Question: How many items are in total?
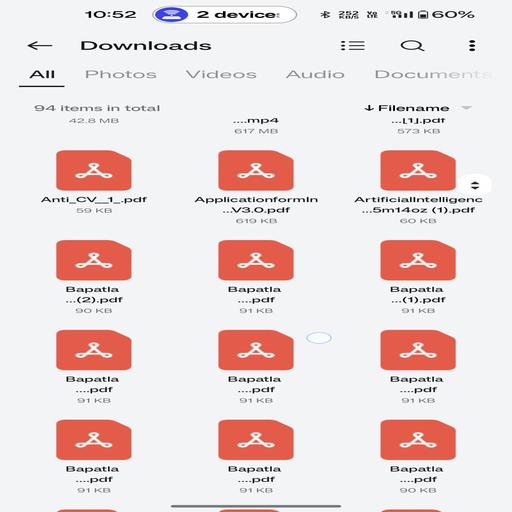
Answer: 94 items